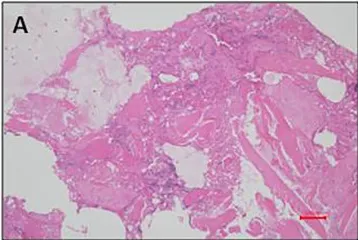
Post treatment imaging findings (A) Photomicrograph of spine pathology. Focal necrosis shown on L3 spine biopsy. No evidence of malignancy can be found. Hematoxylin and eosin stain; magnification, 100X.
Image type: pathology (h&e)